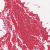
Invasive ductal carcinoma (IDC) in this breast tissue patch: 0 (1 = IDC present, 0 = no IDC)